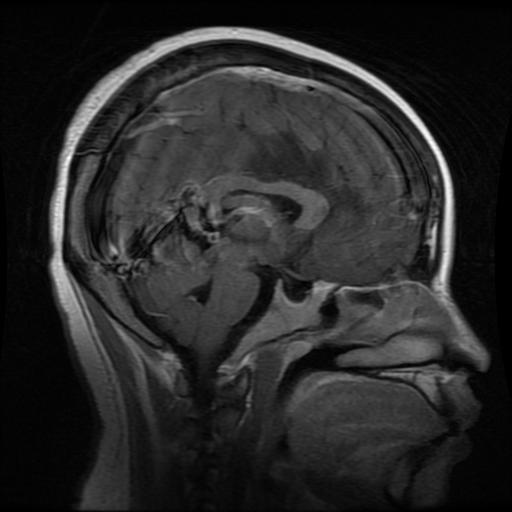
Label: glioma